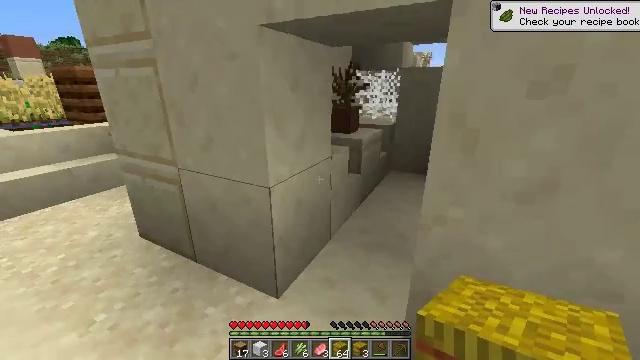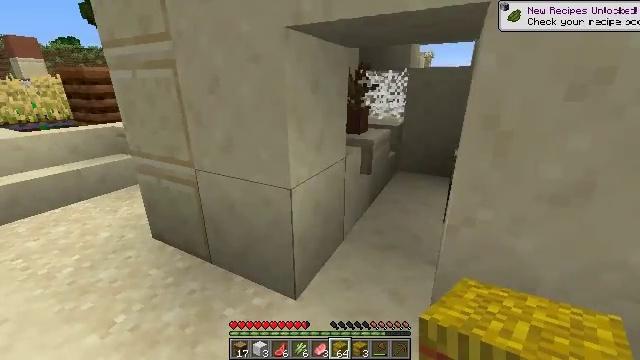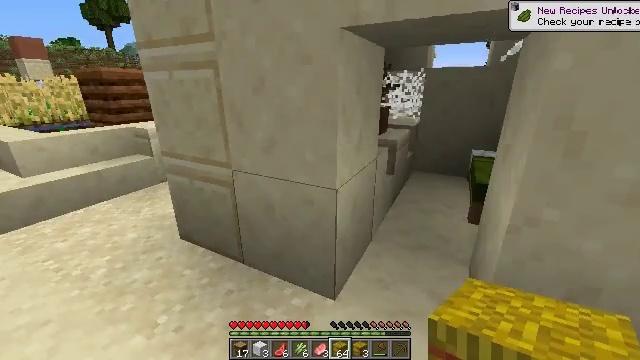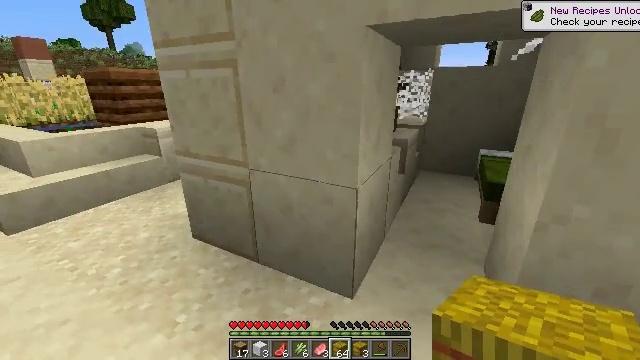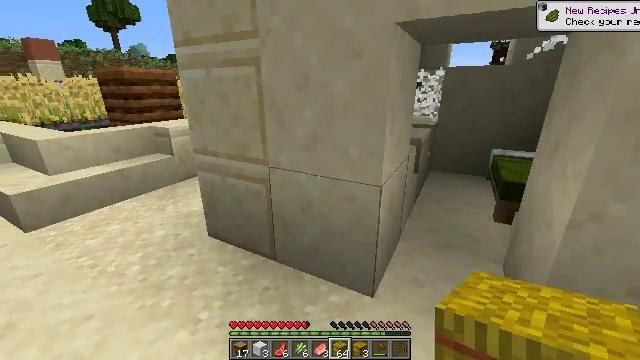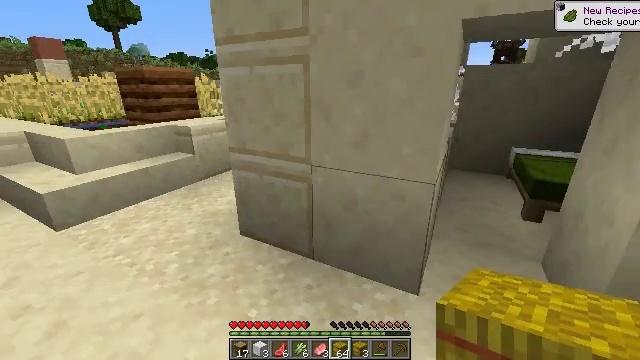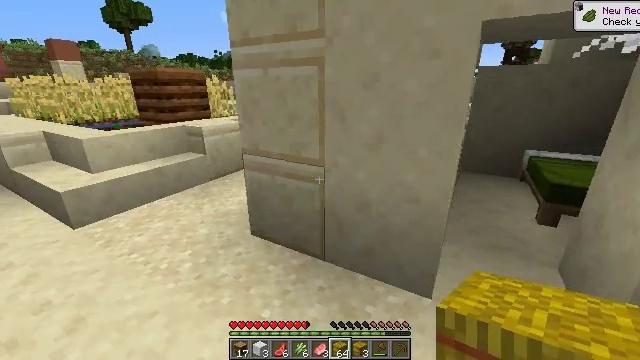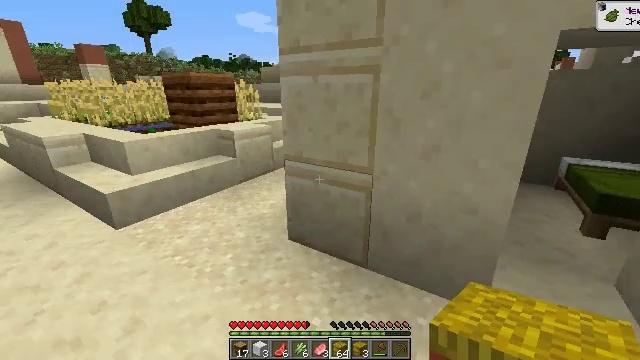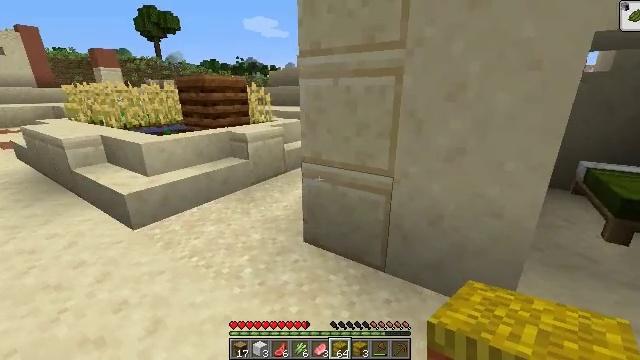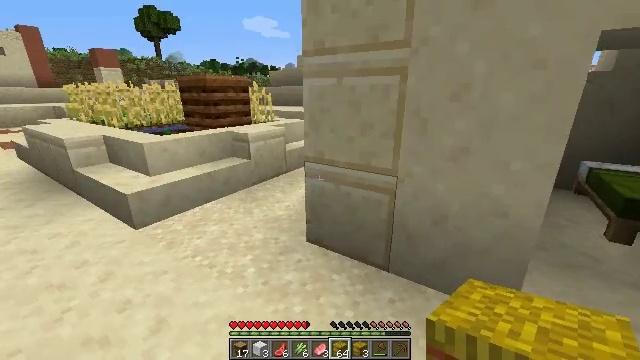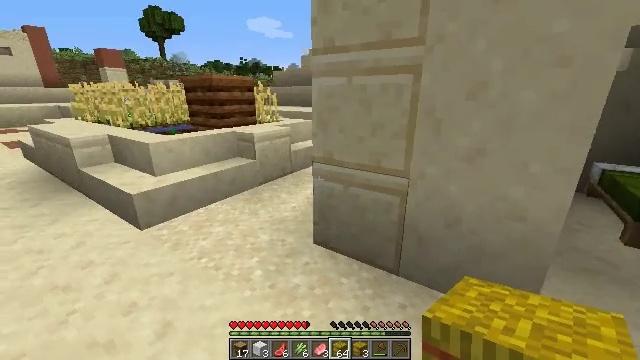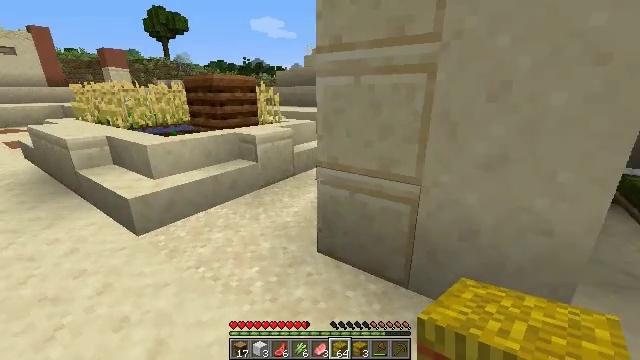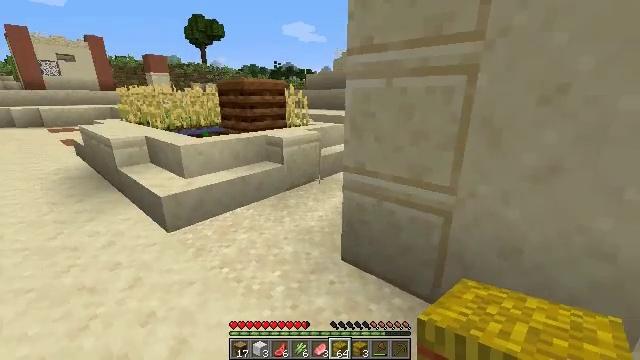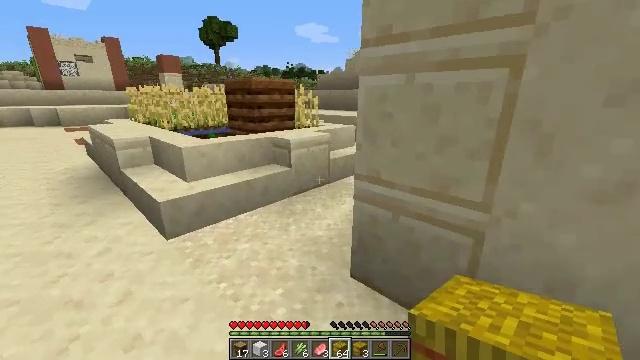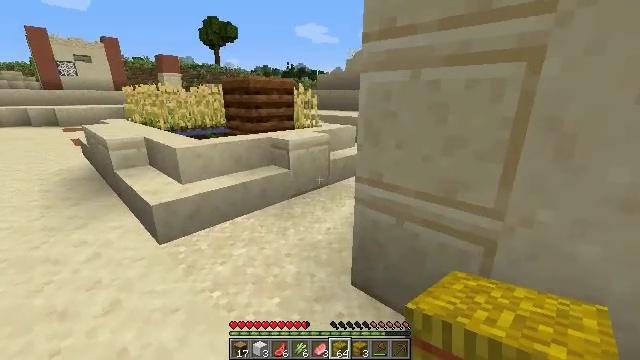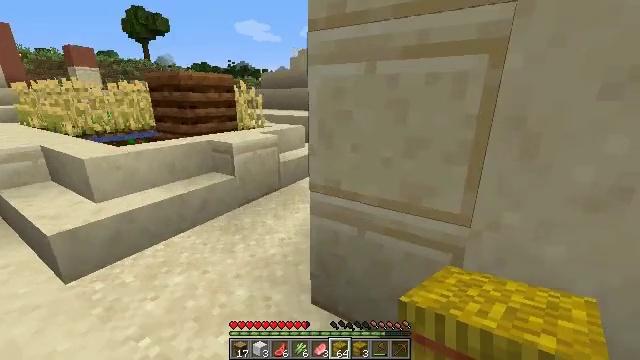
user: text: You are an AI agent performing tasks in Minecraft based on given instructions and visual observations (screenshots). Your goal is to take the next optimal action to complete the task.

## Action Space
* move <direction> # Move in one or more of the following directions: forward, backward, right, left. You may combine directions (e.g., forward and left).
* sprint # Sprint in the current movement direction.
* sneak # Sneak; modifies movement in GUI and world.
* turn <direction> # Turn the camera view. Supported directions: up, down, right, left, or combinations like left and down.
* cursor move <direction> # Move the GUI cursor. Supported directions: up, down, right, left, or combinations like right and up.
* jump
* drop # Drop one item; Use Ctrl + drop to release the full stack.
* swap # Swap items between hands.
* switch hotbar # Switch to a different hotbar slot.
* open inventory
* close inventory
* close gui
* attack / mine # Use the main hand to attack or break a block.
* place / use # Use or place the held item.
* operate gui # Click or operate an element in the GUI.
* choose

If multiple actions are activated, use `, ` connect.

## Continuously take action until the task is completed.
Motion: motion action
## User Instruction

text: Retrieve the potted dead bush from the pot.
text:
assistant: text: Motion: move left
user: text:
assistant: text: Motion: move left
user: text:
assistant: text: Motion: move left
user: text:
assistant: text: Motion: move left
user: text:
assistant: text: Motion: move left
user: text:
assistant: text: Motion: move left, turn left
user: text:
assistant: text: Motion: move left, turn left
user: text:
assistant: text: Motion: turn left
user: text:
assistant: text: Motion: no_op
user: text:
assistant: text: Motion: move forward
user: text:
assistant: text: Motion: move forward
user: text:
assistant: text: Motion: move forward, turn left
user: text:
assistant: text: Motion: move forward, turn left
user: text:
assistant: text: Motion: move forward
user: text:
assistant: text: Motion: move forward, turn right
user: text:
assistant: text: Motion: move forward, turn right and up
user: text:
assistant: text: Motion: move forward and move right, turn right and up
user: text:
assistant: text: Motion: move right, turn right
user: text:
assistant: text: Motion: move right
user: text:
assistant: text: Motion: move right, turn left
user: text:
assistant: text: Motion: move right, turn left
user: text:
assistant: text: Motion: move forward and move right, turn left
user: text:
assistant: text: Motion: move forward and move right, turn left
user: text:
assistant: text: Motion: move forward and move right, turn left
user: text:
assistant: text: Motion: move forward and move right, turn left
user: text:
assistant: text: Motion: move forward and move right, turn left
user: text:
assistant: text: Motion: move forward and move right, turn left
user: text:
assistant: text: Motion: move forward, turn left
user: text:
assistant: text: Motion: move forward, turn left
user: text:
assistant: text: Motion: move forward